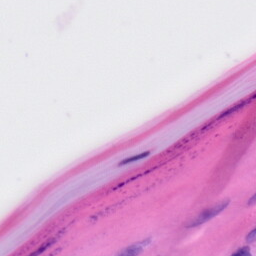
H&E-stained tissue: Skin